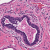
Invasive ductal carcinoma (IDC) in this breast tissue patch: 0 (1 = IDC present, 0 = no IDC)